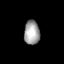
Tissue: skin
Cell type: Fibroblasts
Senescence score: 0.7119
Nuclear area (px): 367
Mean DAPI intensity: 162.431